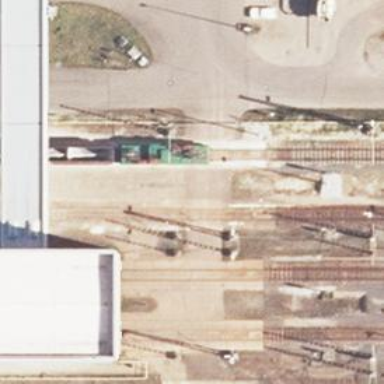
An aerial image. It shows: Railway level crossing.